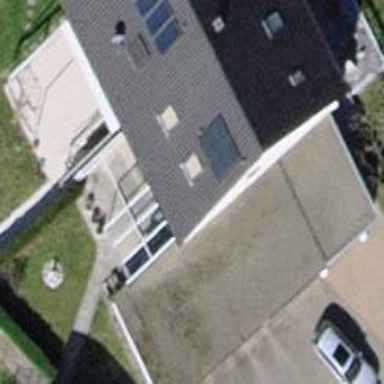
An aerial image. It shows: Group of garages.